Field crop: tomato
Growth stage: 1
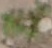
Species: portulaca